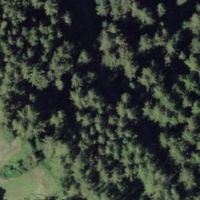
EUNIS habitat code: 43
Species observed at this site:
Cypripedium calceolus
Epipactis helleborine
Periparus ater